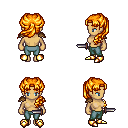
a pixel art fantasy rpg character, female body template, human, tanned skin, leather shoulder armor, teal pants, light blonde princess hairstyle, gold boots, dagger, four views (front, back, left, right), 2x2 character sprite sheet, small pixel art, hard edges, no anti-aliasing